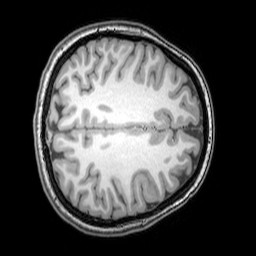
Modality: T1w
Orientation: axial
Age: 20
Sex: female
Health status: healthy
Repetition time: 0.081 s
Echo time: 0.037 s